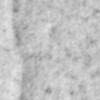
Label: no_change